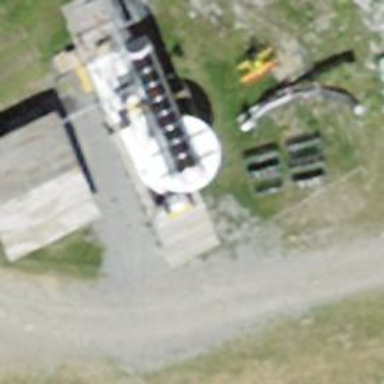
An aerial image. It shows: Aerialway station.